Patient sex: F
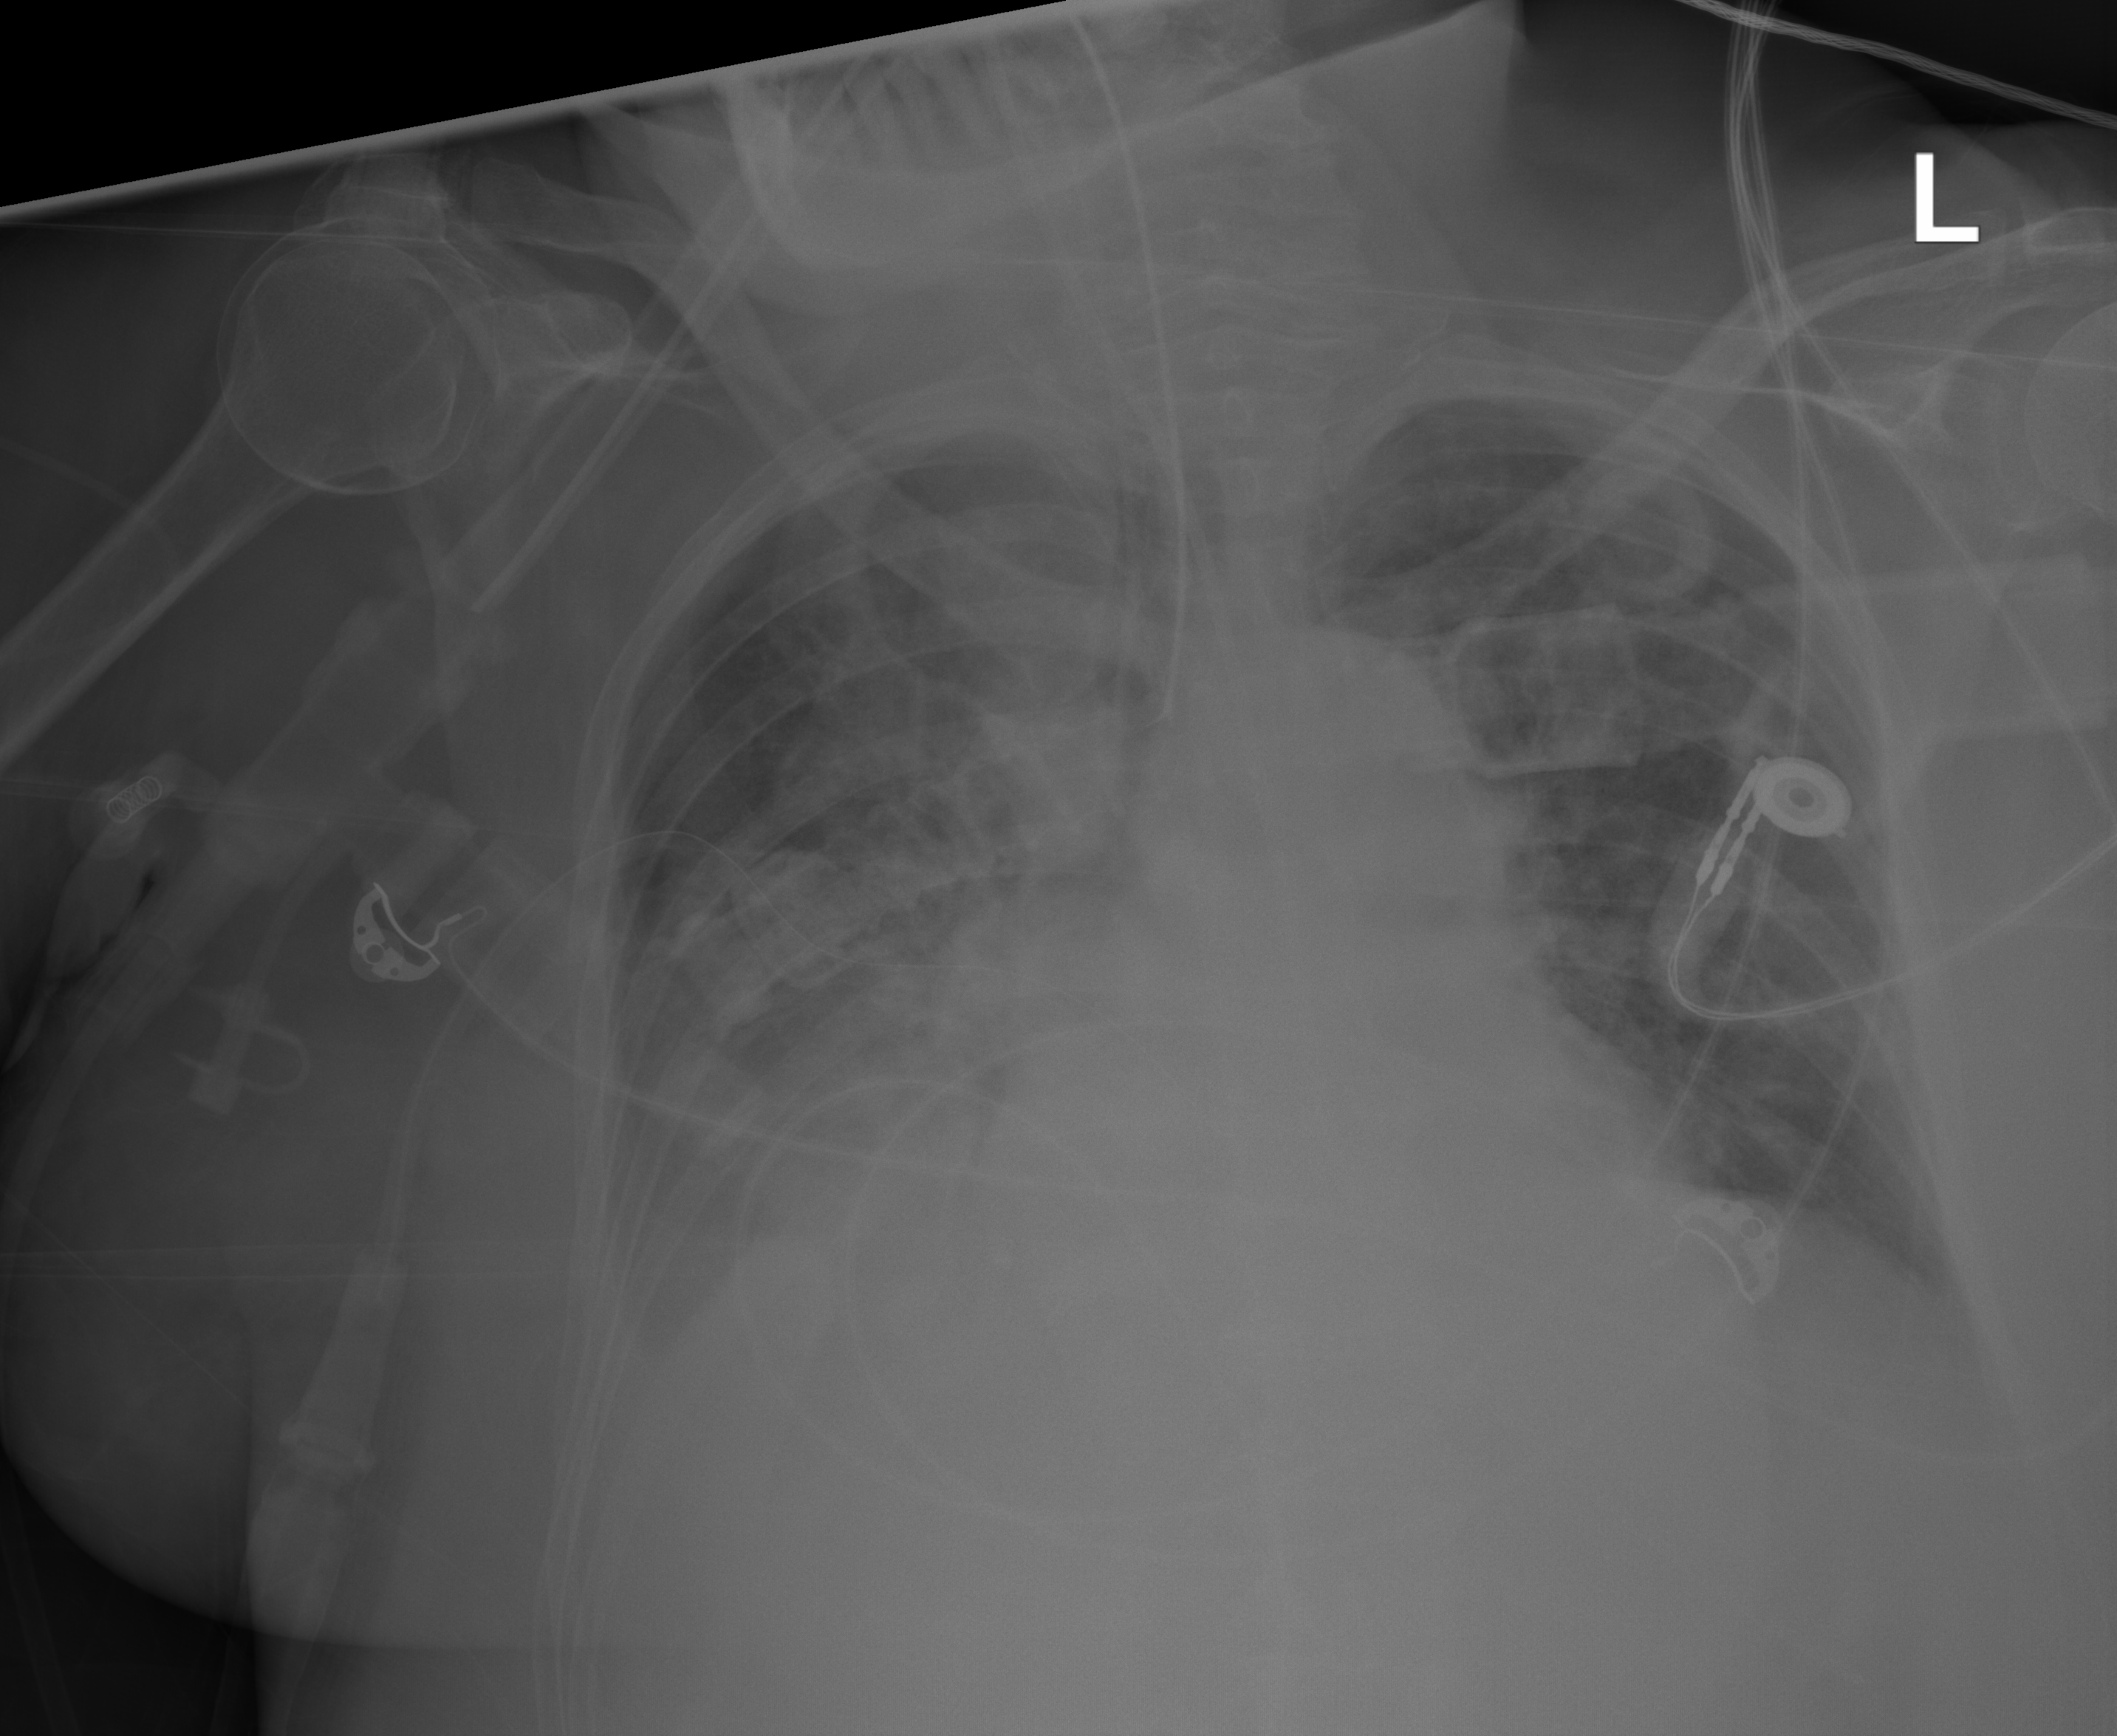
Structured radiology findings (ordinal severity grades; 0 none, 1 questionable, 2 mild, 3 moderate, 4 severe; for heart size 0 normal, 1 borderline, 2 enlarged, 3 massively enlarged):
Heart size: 2
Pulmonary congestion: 2
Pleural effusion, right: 2
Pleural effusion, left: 2
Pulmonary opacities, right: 2
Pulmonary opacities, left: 0
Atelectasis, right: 2
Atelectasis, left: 2